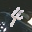
Label: 4